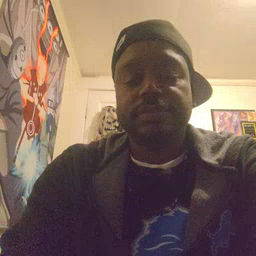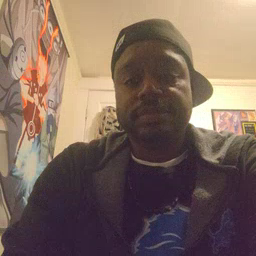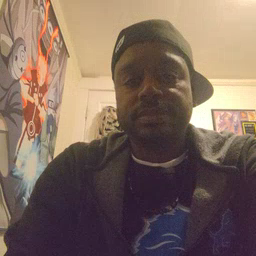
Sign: closet